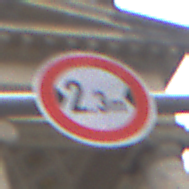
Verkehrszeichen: TatsaechlicheBreite2Komma3
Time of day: Midday
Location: Outdoor (Urban)
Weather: Overcast
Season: NotSpecified
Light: Natural